Question: What I'm looking to do is create some kind of master view, that would have the same header (with a logo), footer (with some text and a button), background image and navigation (not a navigation bar, just a few buttons) on every view.
You could think of what I'm after doing is like a PowerPoint presentation. Create a master slide that's layout is used through every slide, you create a new slide and it takes across all the masters properties (header, footer, background etc) and then it's just the content that changes on each new slide.
However, I'm not too sure how I would do this in an iOS application. I've had a look on Google searching many different phrases but all seem to be about iPad split views and using cells of a tableview, which isn't what I'm after.
All I can think to do is create a single view controller class, with a view, and then add a sub UIView for each page I want (about 15-20), but with the one class, and every page having different content and a lot of code required for each one, that's going to get messy! Or I simply recreate the footer and header etc on every view controller, so if there were to be a change, then I'd have 20 views (more if it grows) to edit! So I'm just wondering if there's a simple way of getting what I'm after.
The app will be for iPad only, and I can use any OS up to 5, so xibs or storyboards are fine. And this won't be on the app store if that helps.
I've done a quick drawing below. The master view with all my bits to be used on each page, and then content slides that will slot in and out of the mater's content area.

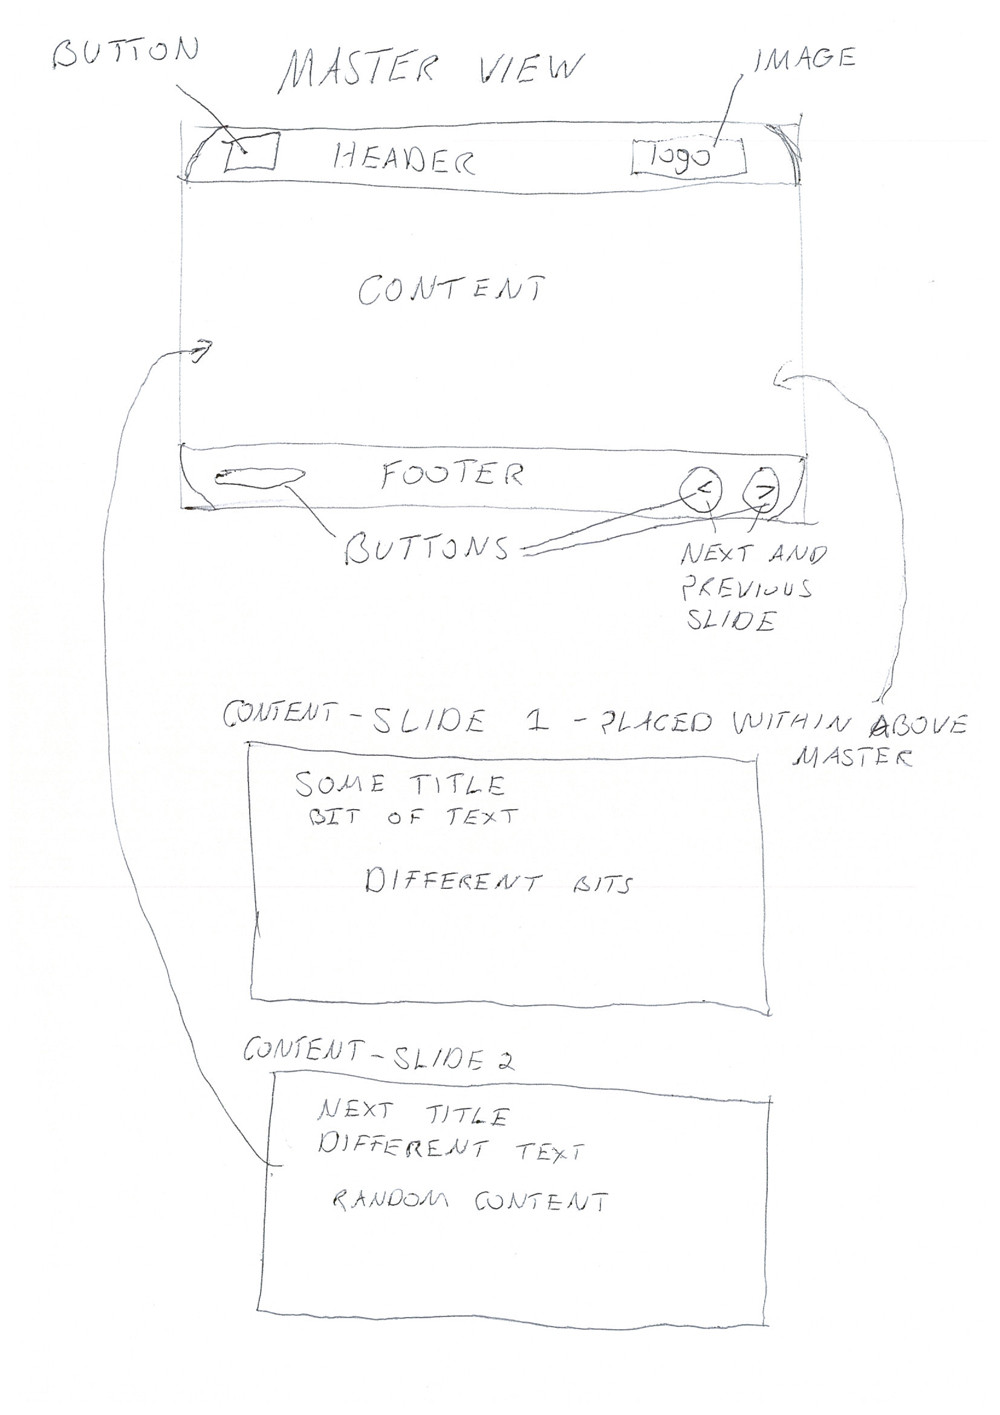
Answer: Check out <URL>. This kind of presentation is exactly what they are designed to handle. There is a really nice WWDC presentation from 2012 I believe that illustrates how these work. There are also several tutorials online if you search.